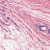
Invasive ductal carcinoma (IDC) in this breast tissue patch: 0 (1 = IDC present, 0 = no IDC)